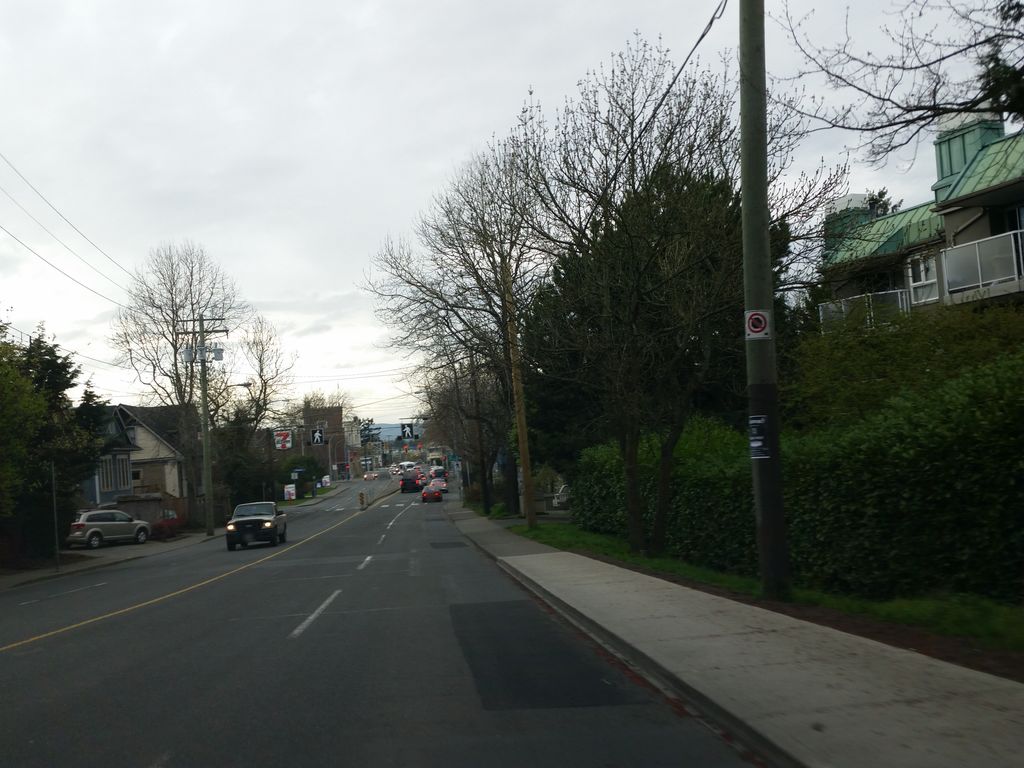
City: victoria